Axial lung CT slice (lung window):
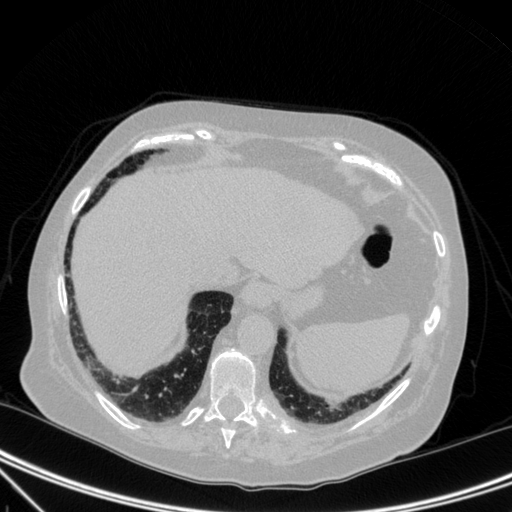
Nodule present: no